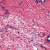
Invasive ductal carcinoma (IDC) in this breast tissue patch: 0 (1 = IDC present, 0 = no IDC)